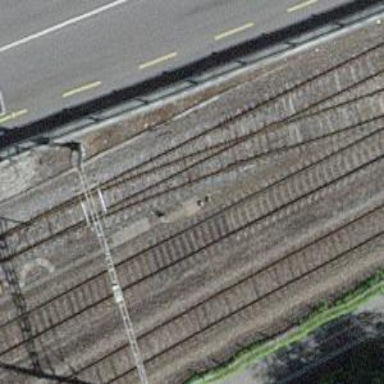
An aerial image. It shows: Abandoned railway siding with one track.